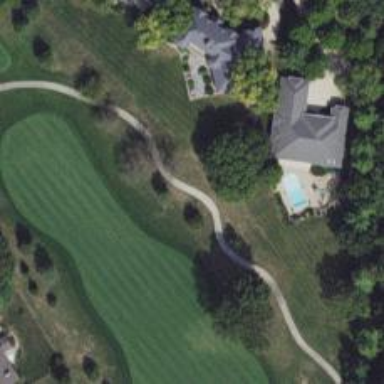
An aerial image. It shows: Footway that resembles golf path.